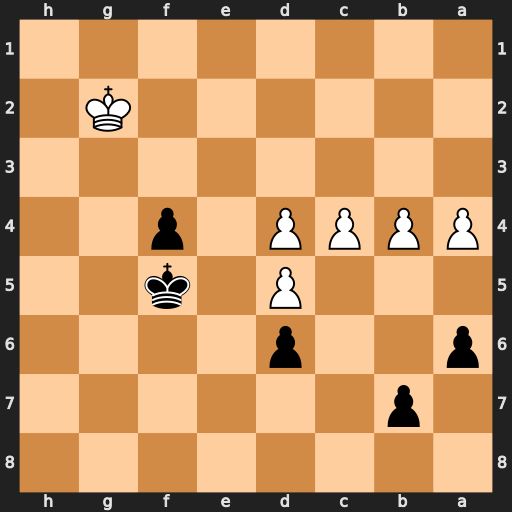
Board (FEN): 8/1p6/p2p4/3P1k2/PPPP1p2/8/6K1/8
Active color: b
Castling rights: -
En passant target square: -
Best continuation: Ke4 Kf2 Kxd4